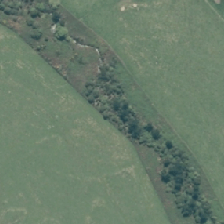
Land cover: shortrotation_cropland